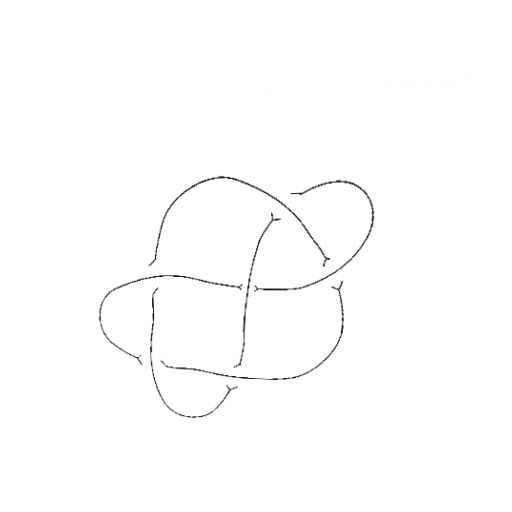
Crossing number: 6